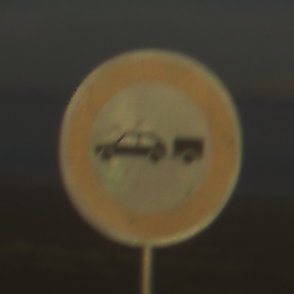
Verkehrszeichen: VerbotPersonenkraftwagenMitAnhaenger
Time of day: SunriseSunset
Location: Outdoor (Nature)
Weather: PartlyCloudy
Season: Summer
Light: Natural